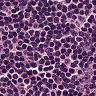
Metastatic tissue present: no